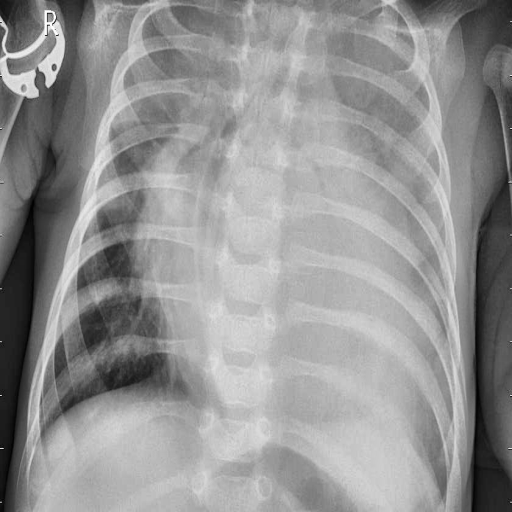
Finding: PNEUMONIA